Question: I'm not able to compile clang(3.3) using MinGW 4.8.1. The following error always pops-up when 70% build is complete:

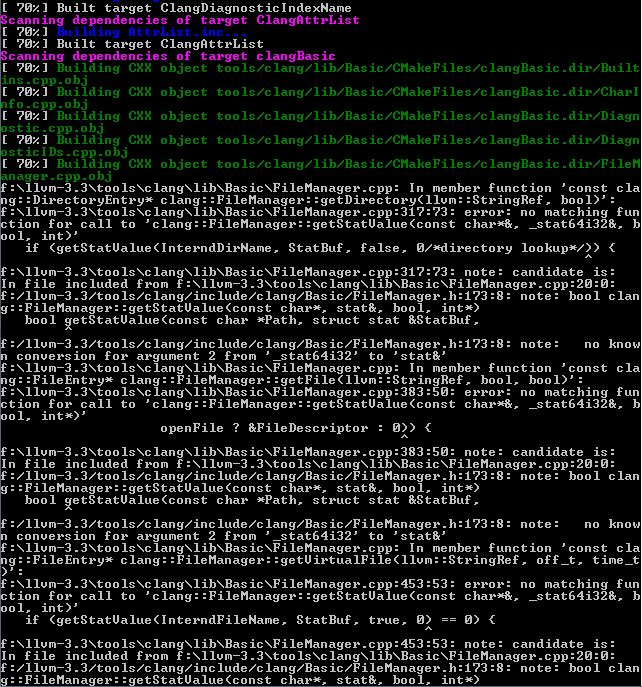
Answer: 1. clang/lib/Basic/FileManager.cpp includes sys/stat.h, which defines #define stat _stat64i32 (actually there are a few other defines in between, but you get the idea ;)
2. clang/include/clang/Basic/FileManager.h does not include sys/stat.h; instead only has a forward-declaration.
3. Hence, while parsing the header, the forward declaration is used (struct stat)
4. But when it finally arrives at the implementation, the preprocessor will kick in and replace struct stat with struct stat64i32. Hence the mismatch.
The best solution would be to change the forward declaration in the header to instead include 'sys/stat.h'. (I didn't actually test if it will compile then)
The current trunk does not contain the code anymore.
Update: regarding 'off64_t'. This is defined in '_mingw_off_t.h' these days as:
'''
#ifndef _OFF64_T_DEFINED
#define _OFF64_T_DEFINED
__MINGW_EXTENSION typedef long long _off64_t;
#if !defined(NO_OLDNAMES) || defined(_POSIX)
__MINGW_EXTENSION typedef long long off64_t;
#endif
#endif /*_OFF64_T_DEFINED */
'''
So you probably want to define '_POSIX' before including 'io.h' (or 'stdio.h')